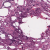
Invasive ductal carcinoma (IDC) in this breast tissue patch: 0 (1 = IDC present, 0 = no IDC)